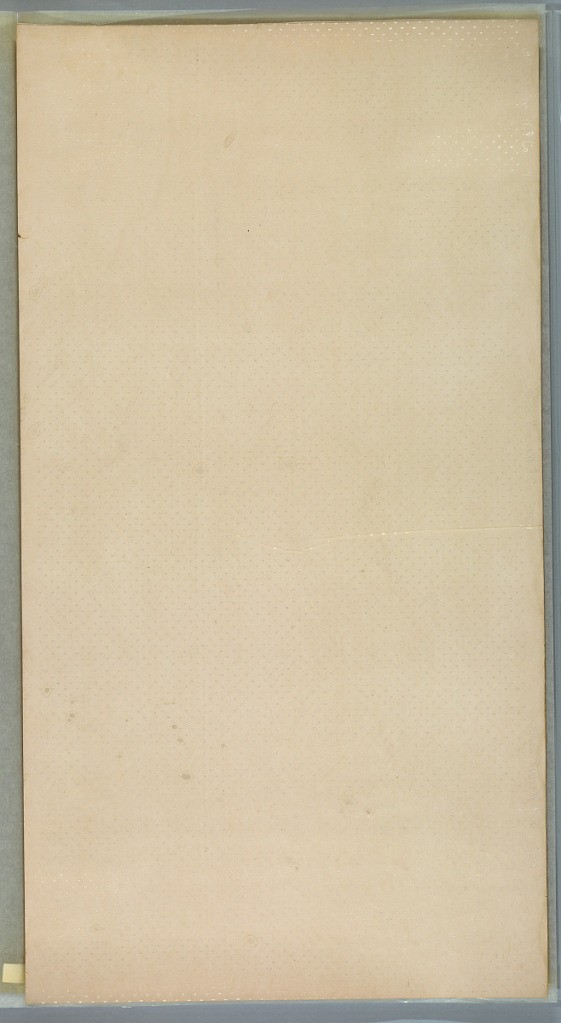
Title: Ceiling paper
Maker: Allen-Higgins Co.
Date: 1905–1915
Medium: Machine-printed paper, liquid mica
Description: Light pink ground with small white liquid mica triangles. Printed in selvedge: "Allen-Higgins W. P. Co." "704"